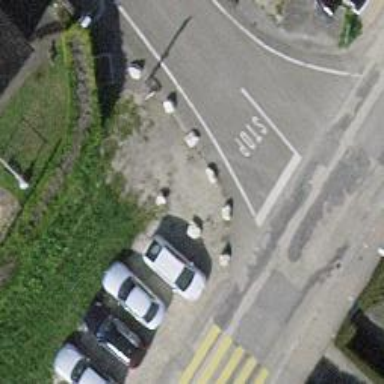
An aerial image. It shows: Block barrier.